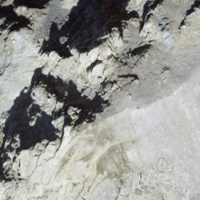
EUNIS habitat code: 48
Species observed at this site:
Geum reptans